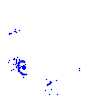
Particle: kaon